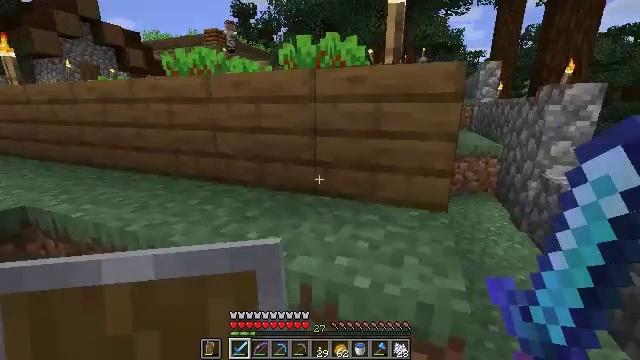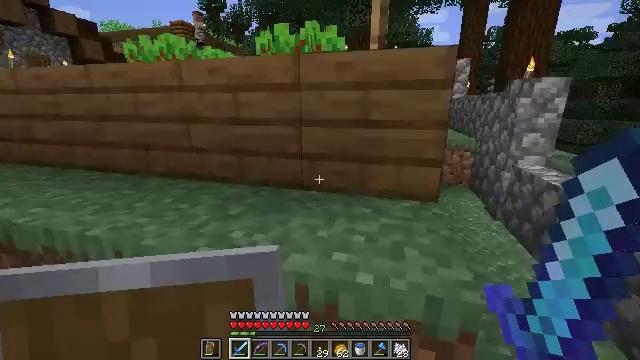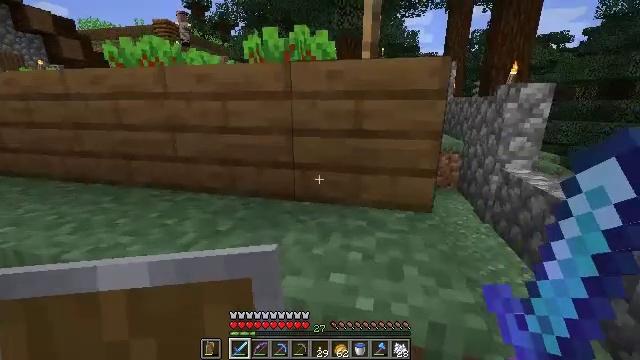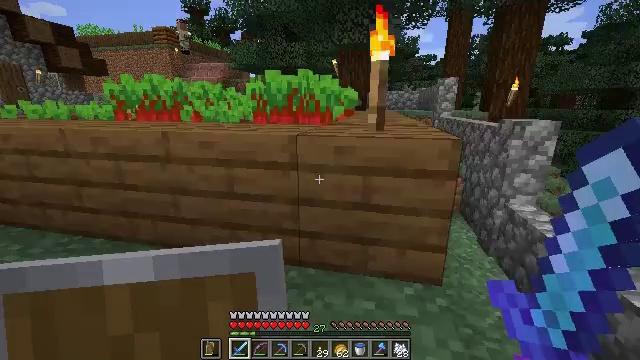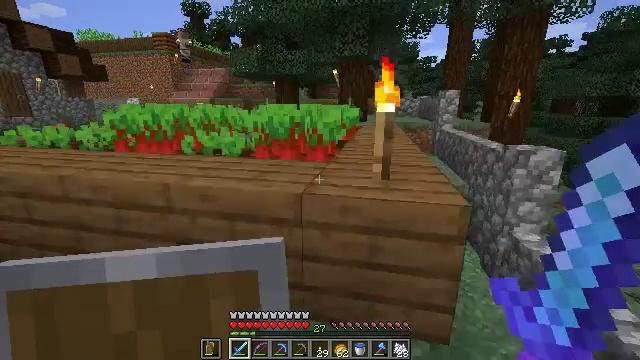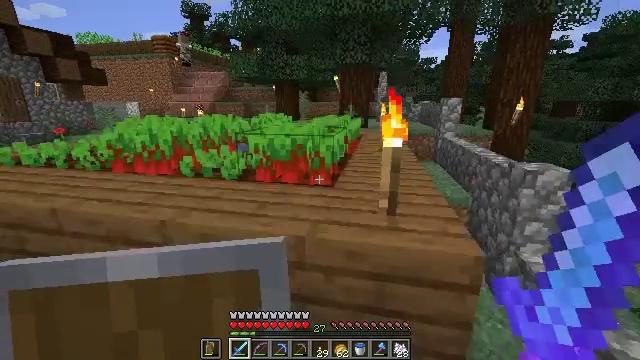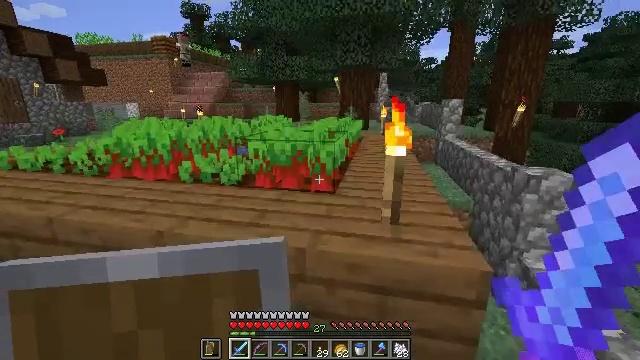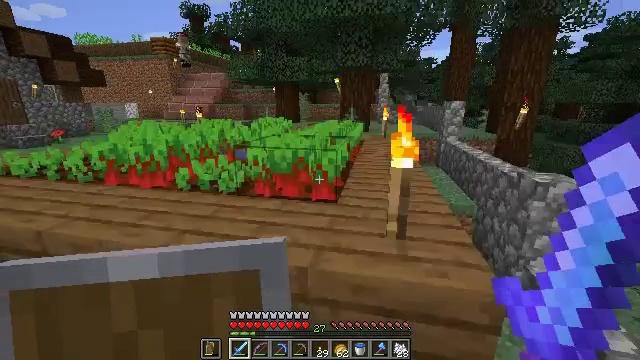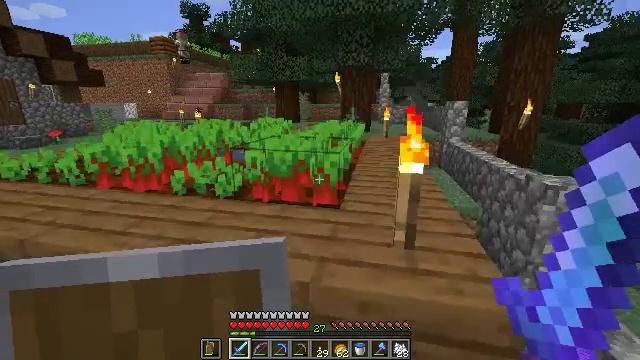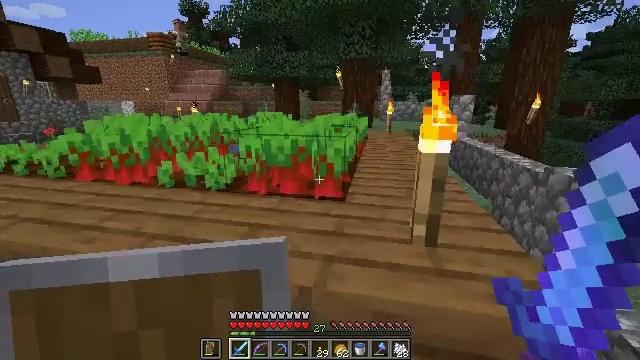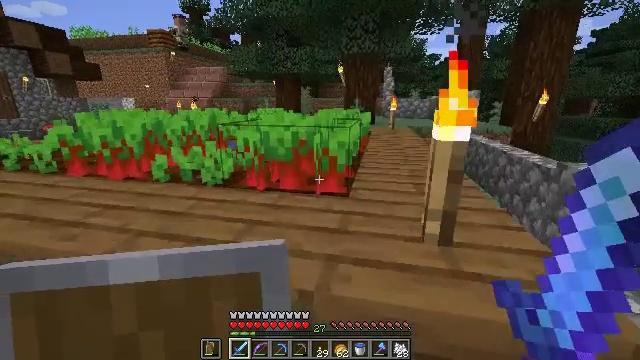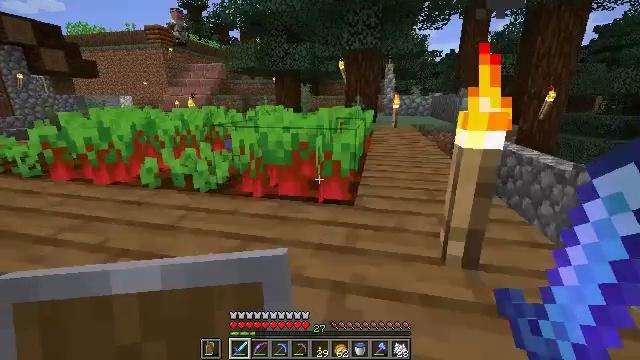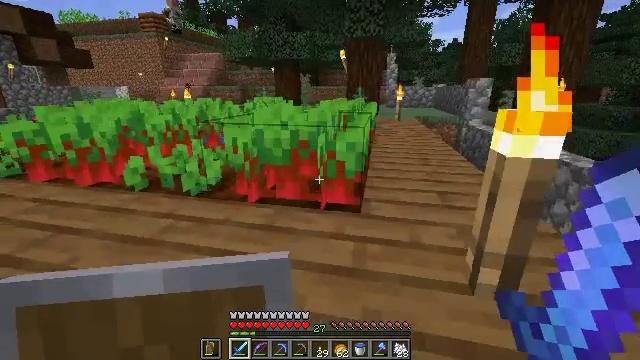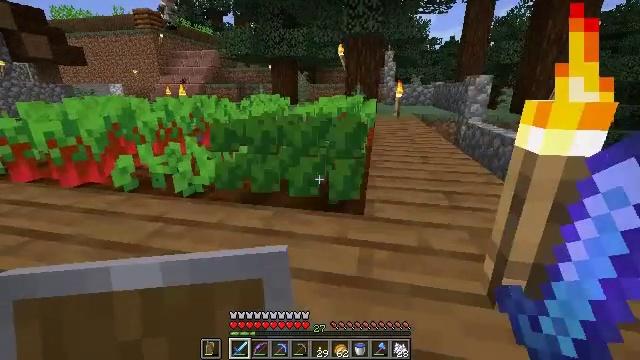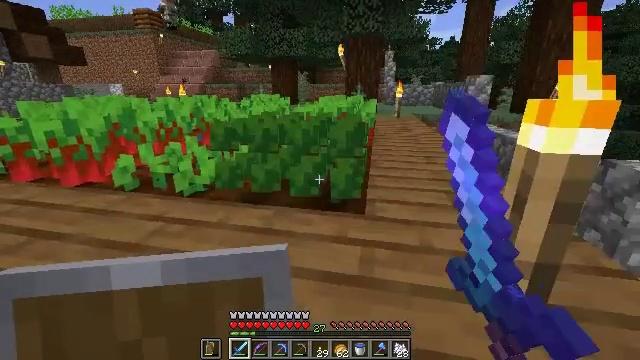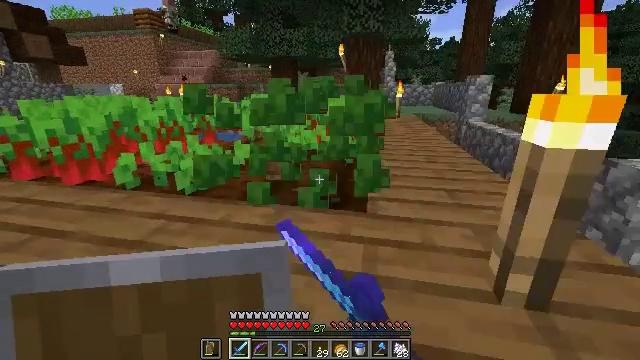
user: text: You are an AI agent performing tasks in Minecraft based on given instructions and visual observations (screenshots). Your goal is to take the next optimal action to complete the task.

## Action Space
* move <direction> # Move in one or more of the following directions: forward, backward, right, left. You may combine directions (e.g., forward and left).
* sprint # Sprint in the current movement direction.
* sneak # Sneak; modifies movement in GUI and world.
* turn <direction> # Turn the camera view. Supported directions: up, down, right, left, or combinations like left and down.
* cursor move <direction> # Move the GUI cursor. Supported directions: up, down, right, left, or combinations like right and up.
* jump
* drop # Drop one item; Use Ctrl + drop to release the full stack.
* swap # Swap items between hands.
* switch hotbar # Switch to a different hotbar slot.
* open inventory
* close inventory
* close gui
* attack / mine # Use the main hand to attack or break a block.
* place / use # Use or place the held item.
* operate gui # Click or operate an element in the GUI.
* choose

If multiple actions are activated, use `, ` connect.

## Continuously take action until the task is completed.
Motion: motion action
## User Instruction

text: Harvest beetroots from the farm.
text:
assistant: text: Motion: move forward, turn right
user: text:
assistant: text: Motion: move forward, turn right, jump
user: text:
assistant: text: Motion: move forward, jump
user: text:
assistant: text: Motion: move forward, jump
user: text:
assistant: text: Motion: move forward
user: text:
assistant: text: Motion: move forward
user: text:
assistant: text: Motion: move forward
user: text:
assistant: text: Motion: move forward
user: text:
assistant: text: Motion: move forward
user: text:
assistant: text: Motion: move forward
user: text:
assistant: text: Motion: move forward
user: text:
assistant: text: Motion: turn down
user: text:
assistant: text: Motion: attack / mine
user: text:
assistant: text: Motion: attack / mine
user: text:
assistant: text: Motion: no_op
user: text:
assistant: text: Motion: move forward, turn down, jump
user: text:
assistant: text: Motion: move forward, turn left, jump
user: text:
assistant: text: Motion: jump